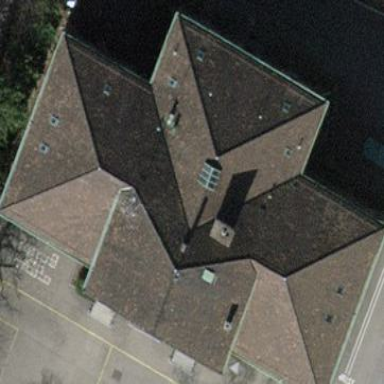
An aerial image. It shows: School building.